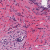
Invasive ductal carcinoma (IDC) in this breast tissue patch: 0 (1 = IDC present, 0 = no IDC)